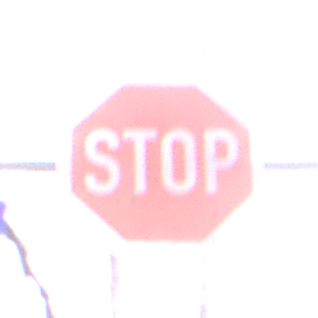
Verkehrszeichen: Stop
Umgebung: Outdoor, Nature
Tageszeit: Midday
Wetter: Overcast
Licht: Natural
Jahreszeit: Autumn
Kontrast: LowContrast